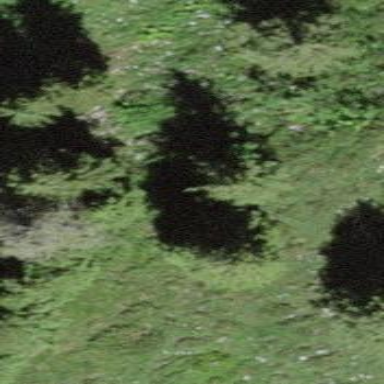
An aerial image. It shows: Forest area.